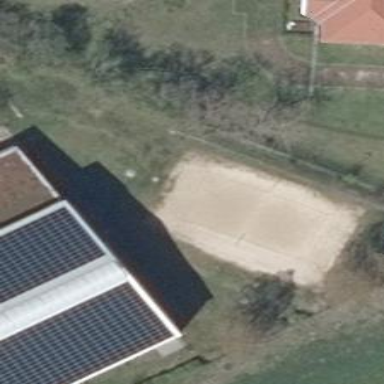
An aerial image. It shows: Volleyball court on pitch meant for leisure land.